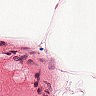
Metastatic tissue present: no